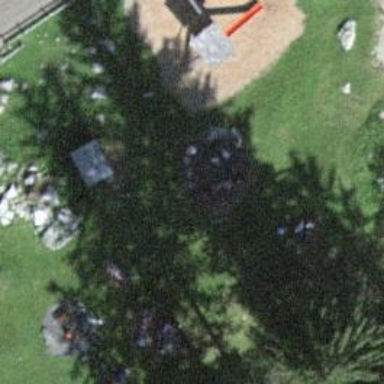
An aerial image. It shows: Playground area for leisure activities on the land.